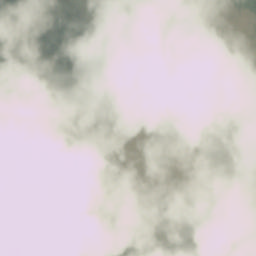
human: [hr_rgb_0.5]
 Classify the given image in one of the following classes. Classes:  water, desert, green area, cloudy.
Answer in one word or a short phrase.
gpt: cloudy